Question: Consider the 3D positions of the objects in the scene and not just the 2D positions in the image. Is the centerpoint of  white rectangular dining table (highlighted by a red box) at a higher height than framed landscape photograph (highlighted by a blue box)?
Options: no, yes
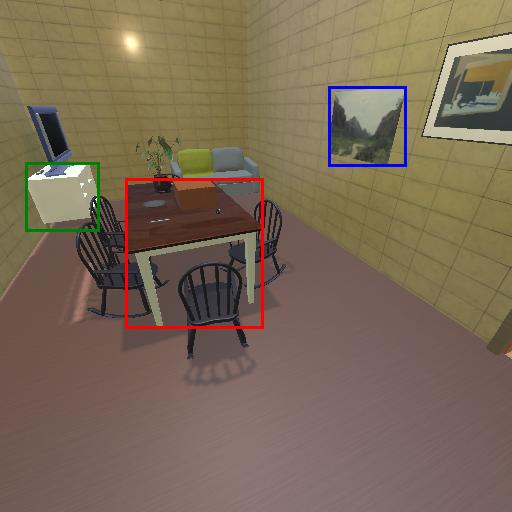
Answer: no